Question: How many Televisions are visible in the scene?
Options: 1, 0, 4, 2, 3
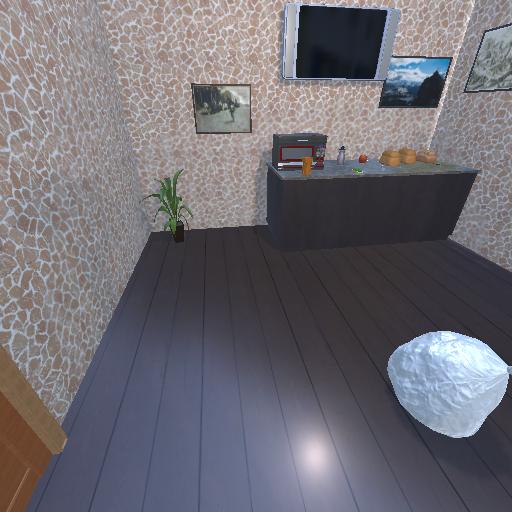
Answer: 1